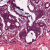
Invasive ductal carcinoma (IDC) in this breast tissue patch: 0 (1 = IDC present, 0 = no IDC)